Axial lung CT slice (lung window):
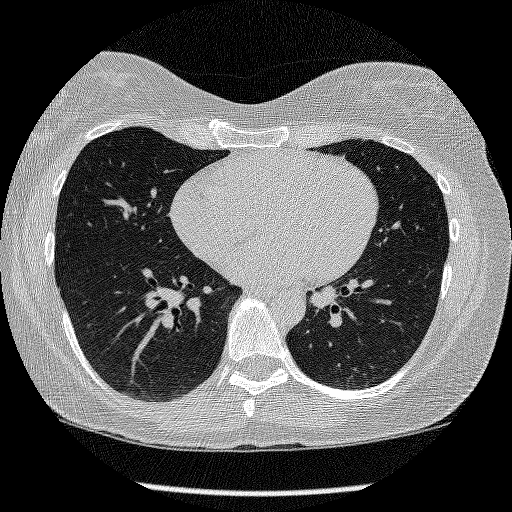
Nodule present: no